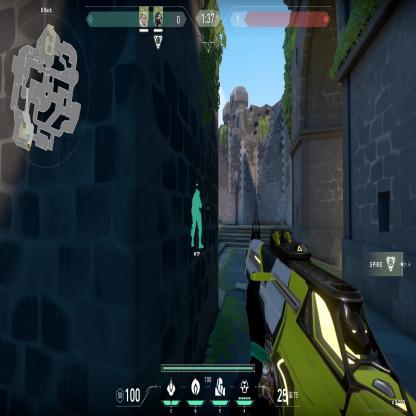
Label: teammate